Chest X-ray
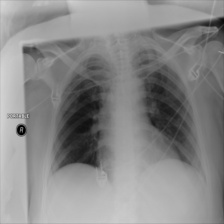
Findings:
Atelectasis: negative
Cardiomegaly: negative
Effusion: negative
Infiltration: negative
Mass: negative
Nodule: negative
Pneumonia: negative
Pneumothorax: negative
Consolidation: negative
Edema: negative
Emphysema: negative
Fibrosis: negative
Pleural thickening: negative
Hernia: negative